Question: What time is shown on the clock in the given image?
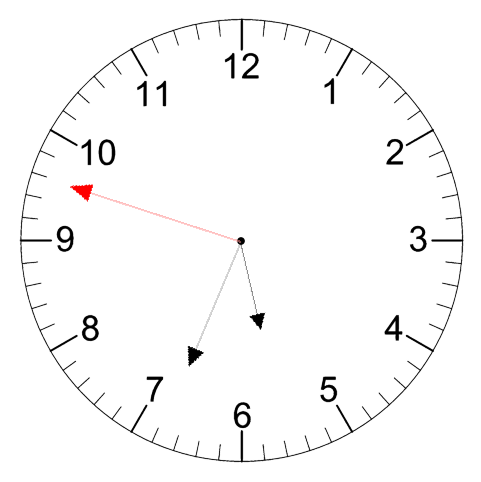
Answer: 05:33:48